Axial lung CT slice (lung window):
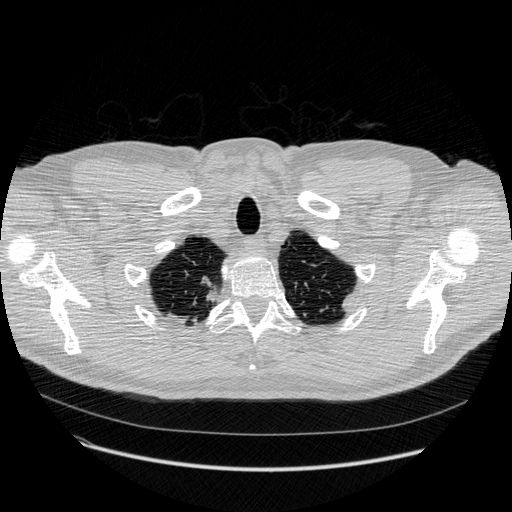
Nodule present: no